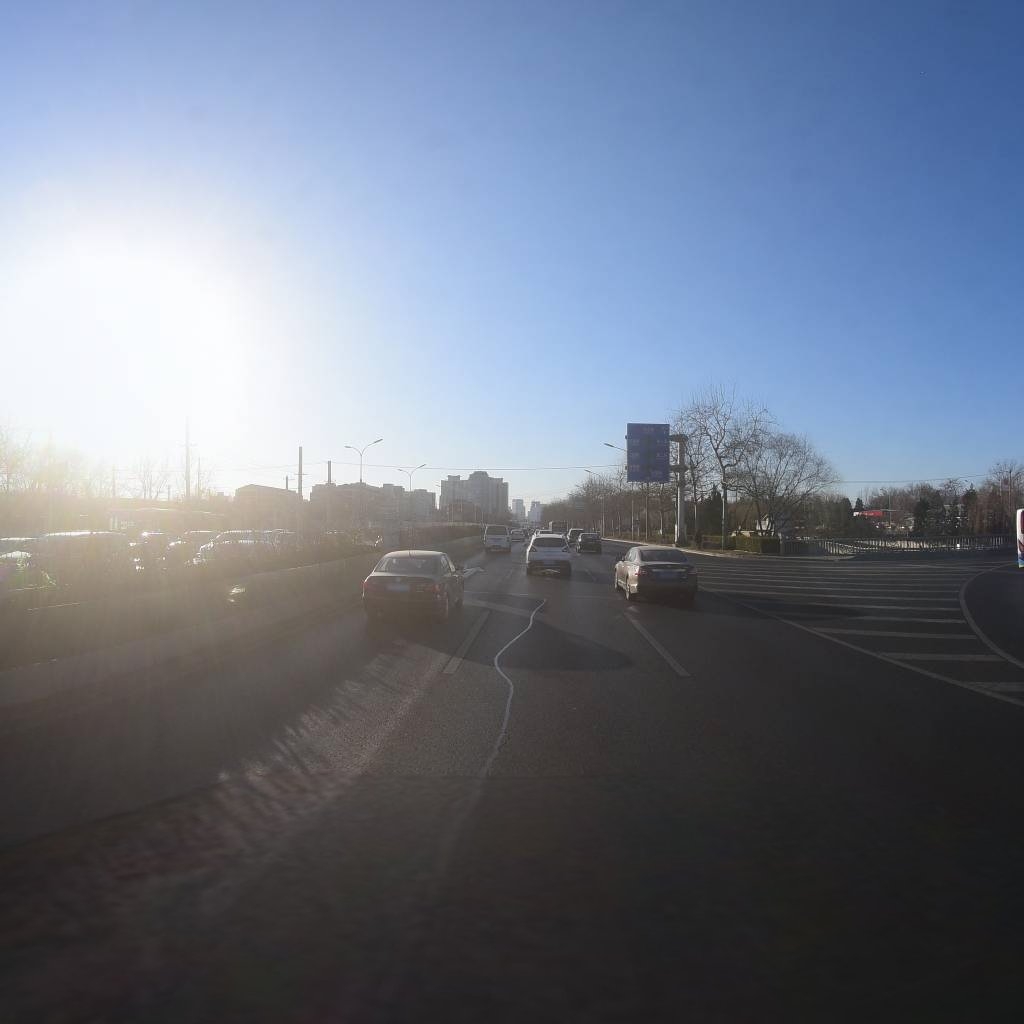
Region: Dongcheng
Road damage annotations: longitudinal patch